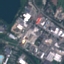
Land use / land cover: Industrial